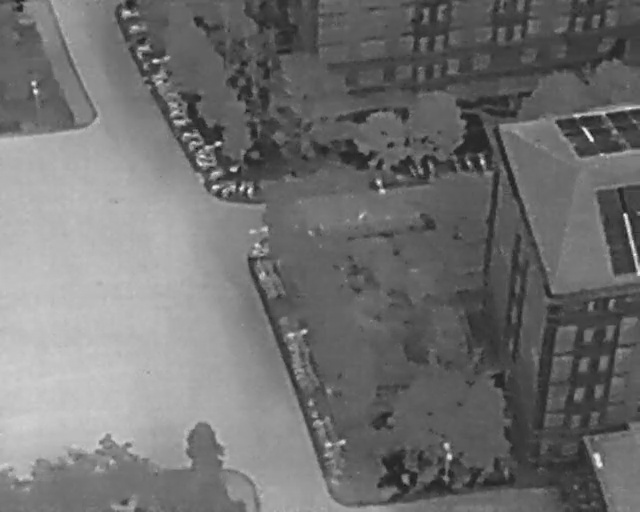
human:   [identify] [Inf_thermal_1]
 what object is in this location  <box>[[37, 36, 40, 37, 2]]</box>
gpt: <ref>1 small bicycle at the center</ref>

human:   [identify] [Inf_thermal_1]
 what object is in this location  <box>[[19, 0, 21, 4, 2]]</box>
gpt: <ref>1 small bicycle at the top left</ref>